Question: Why when I press this button, a pop up (with text Settings) is displayed in my app ?

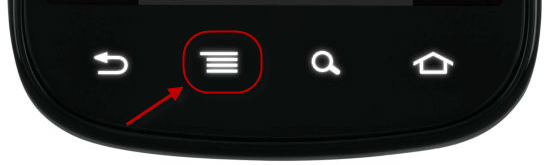
Answer: For handling this keys you need to override this method of the
'''
@Override
public boolean onKeyDown(int keyCode, KeyEvent event) {
if (keyCode ==KeyEvent.KEYCODE_MENU) {
//return true if you want block button menu
return true;
}
return super.onKeyDown(keyCode, event);
}
'''